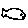
Label: fish